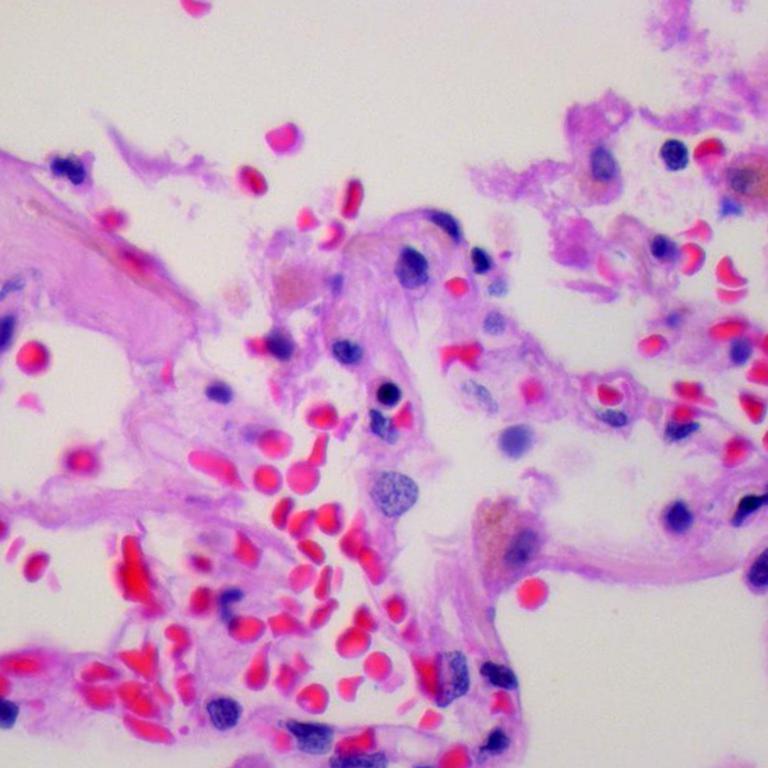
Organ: lung
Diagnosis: benign